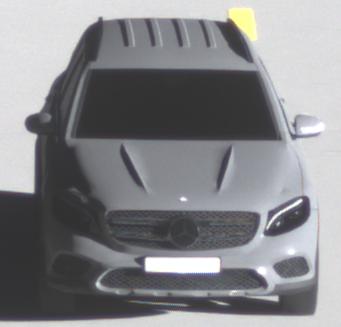
Make: Mercedes-Benz
Model: GLC 250
Detailed model: GLC (253)
Model produced from: 2015/09
Model produced until: 2018/05
Doors: 5
Color: gray
Road condition: dry road
Daytime: morning or afternoon
Contrast: high contrast